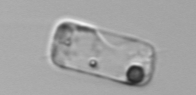
Label: Guinardia_delicatula